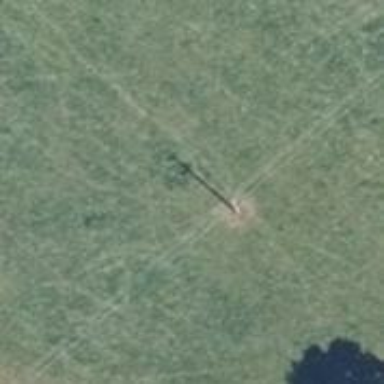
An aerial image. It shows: Power pole.